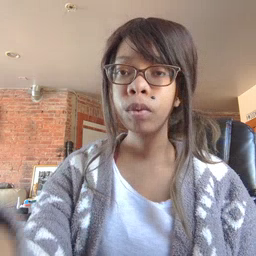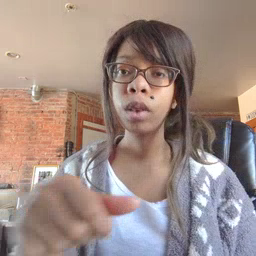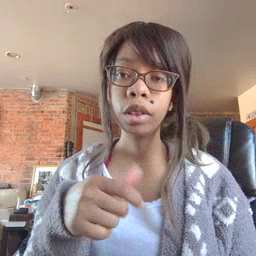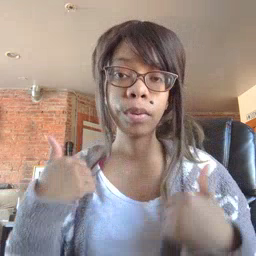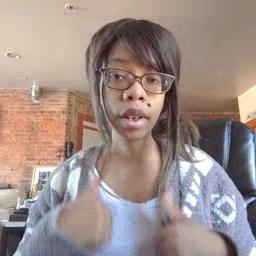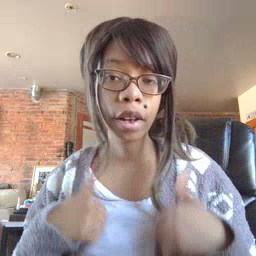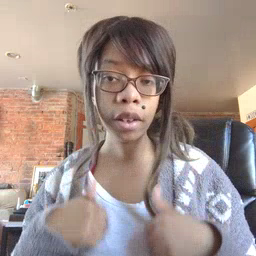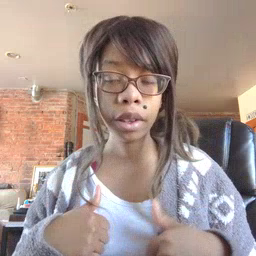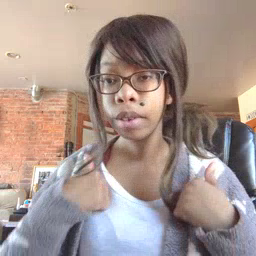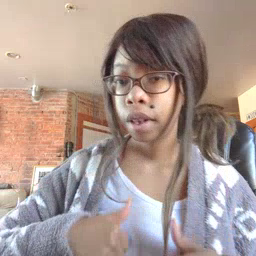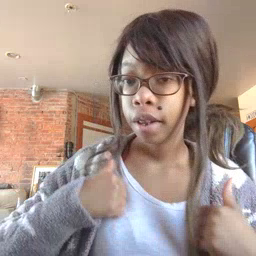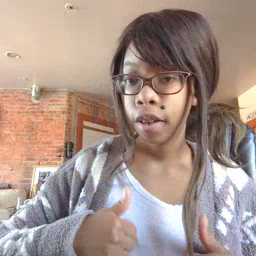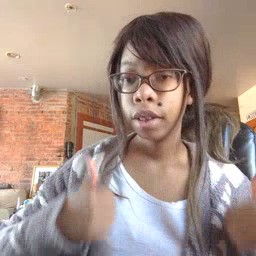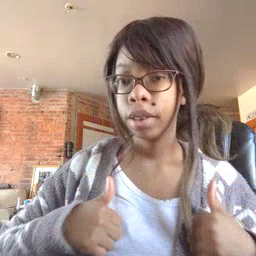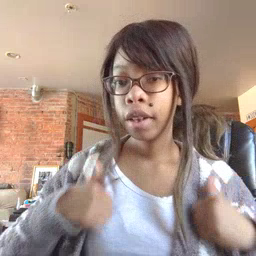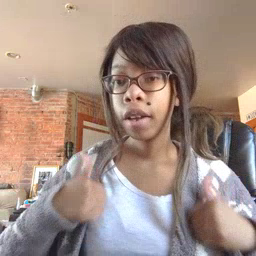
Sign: bath